【题型】选择题　【知识点】解析几何　【难度】easy
已知点
$P$是双曲线$\frac{x^2}{16} - \frac{y^2}{20} = 1$右支上的一点，点$A$、$B$分别是圆$(x+6)^2 + y^2 = 4$和圆$(x-6)^2 + y^2 = 1$上的点。则$|PA| - |PB|$的最小值为（ ）\\[5pt]
A. 3
\quad B. 5 \quad C. 7 \quad D. 9\\[10pt]
【解答】
【答案】B
\\[10pt]

\noindent
【分析】根据圆的性质分析可得
$|PA| - |PB| \ge |PF_1| - |PF_2| - 3$，再结合双曲线的定义运算求解。\\[10pt]

\noindent
【详解】由双曲线
$\frac{x^2}{16} - \frac{y^2}{20} = 1$可知$a = 4$，$b = 2\sqrt{5}$，$c = \sqrt{a^2 + b^2} = 6$，\\[5pt]
且圆
$(x+6)^2 + y^2 = 4$的圆心为$F_1(-6,0)$，半径$r_1 = 2$，\\[5pt]
$(x-6)^2 + y^2 = 1$的圆心为$F_2(6,0)$，半径$r_2 = 1$，\\[5pt]
由圆的性质可知：
$|PA| \ge |PF_1| - r_1 = |PF_1| - 2$，$|PB| \le |PF_2| + r_2 = |PF_2| + 1$，\\[5pt]
可得
$|PA| - |PB| \ge (|PF_1| - 2) - (|PF_2| + 1) = |PF_1| - |PF_2| - 3$，\\[10pt]

可知
$F_1(-6,0)$，$F_2(6,0)$为双曲线的焦点，则$|PF_1| - |PF_2| = 2a = 8$，\\[5pt]
可得
$|PA| - |PB| \ge |PF_1| - |PF_2| - 3 = 5$，\\[5pt]
所以
$|PA| - |PB|$的最小值为$5$。\\[5pt]
故选：B.
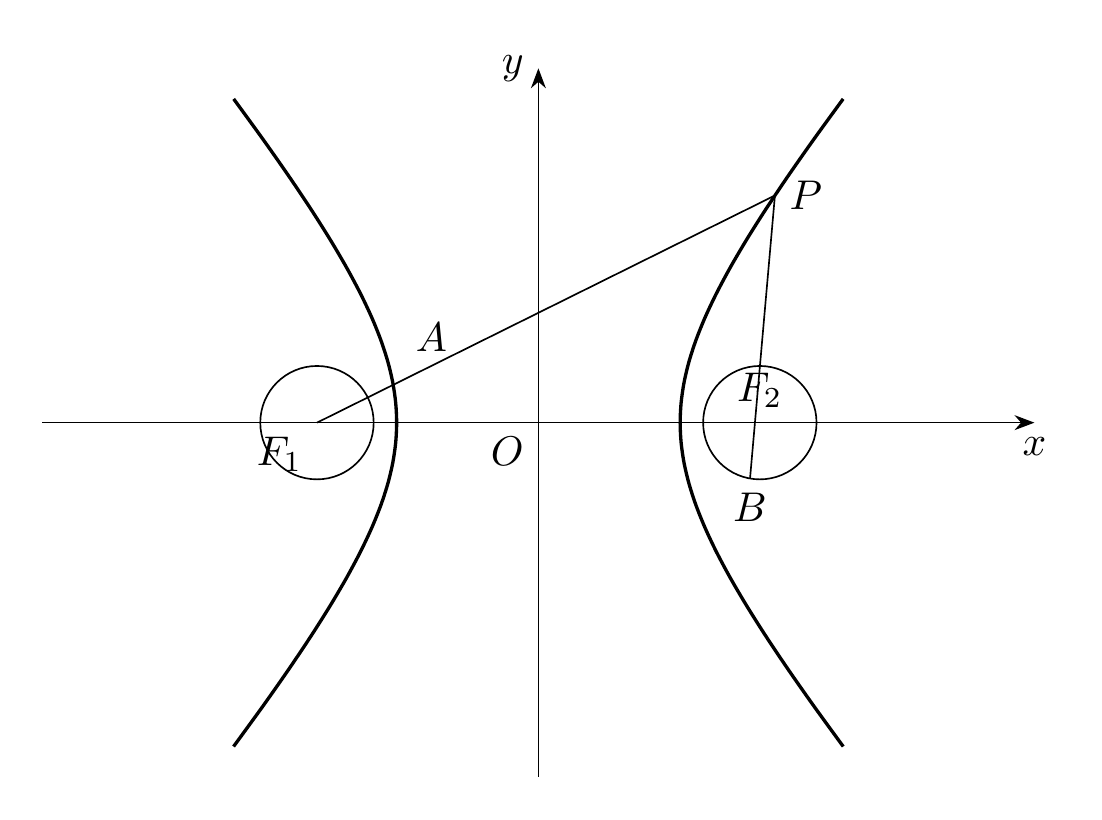